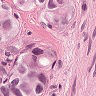
Metastatic tissue present: yes